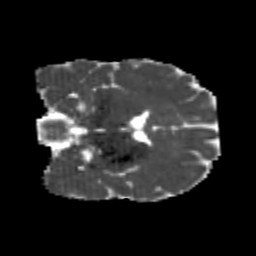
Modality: MD
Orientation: coronal
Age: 20
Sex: male
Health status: healthy
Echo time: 0.074 s